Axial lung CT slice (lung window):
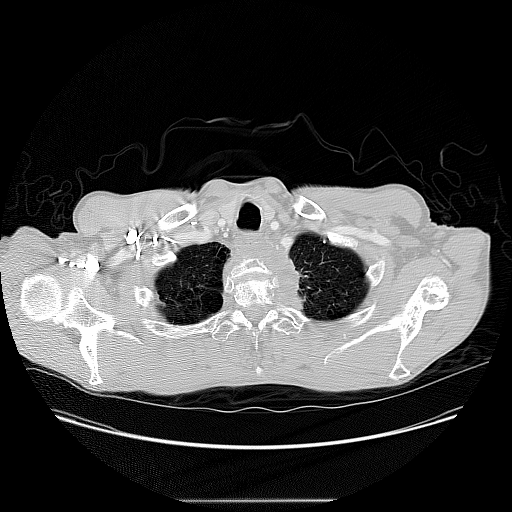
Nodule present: no